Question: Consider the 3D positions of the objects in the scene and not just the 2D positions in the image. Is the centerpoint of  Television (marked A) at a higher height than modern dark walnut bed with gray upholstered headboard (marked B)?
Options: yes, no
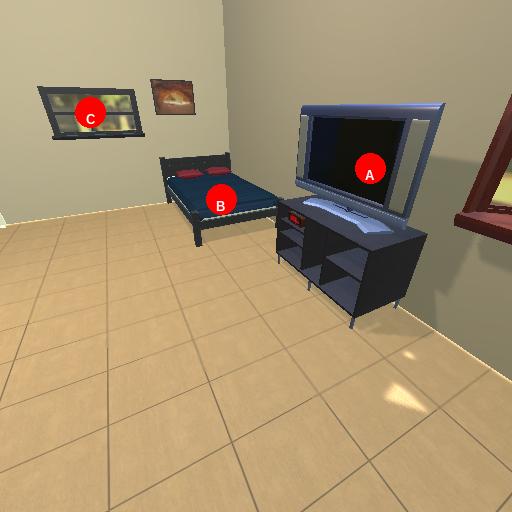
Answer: yes